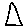
Label: triangle